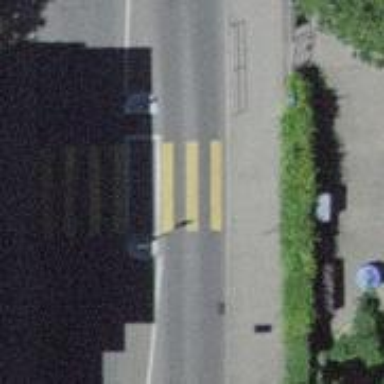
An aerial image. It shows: Primary highway with asphalt surface. There are sidewalks on both sides and designated cycle lane on the left.